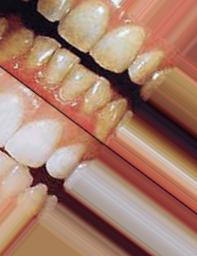
Condition: Tooth Discoloration